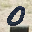
Label: 0